Interaction volume radius: 5 \u00c5
Interaction volume height: 20 \u00c5
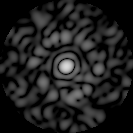
Disorder parameter: 0.848